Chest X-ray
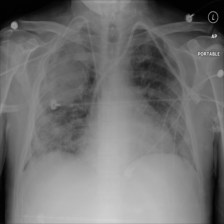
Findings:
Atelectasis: negative
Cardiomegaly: negative
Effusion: negative
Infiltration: negative
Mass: negative
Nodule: negative
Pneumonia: negative
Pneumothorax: negative
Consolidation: positive
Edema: negative
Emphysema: negative
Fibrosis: negative
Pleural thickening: negative
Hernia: negative